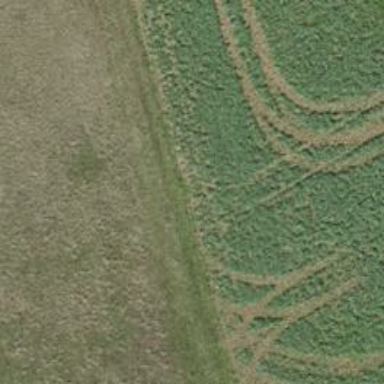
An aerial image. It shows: Grass track with grade5 tracktype.